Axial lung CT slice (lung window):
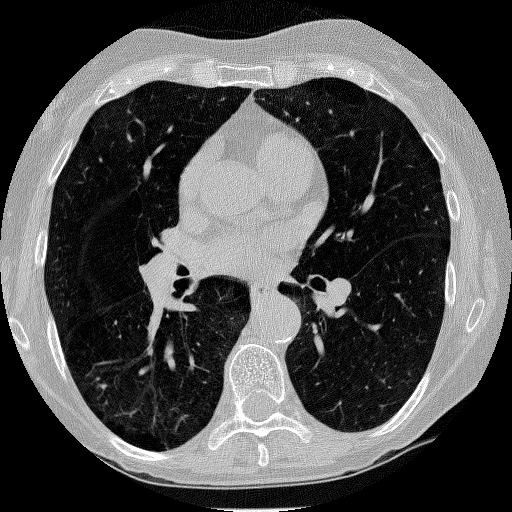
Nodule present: no